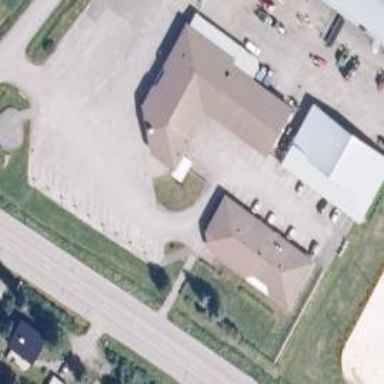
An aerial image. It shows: Healthcare clinic.